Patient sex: M
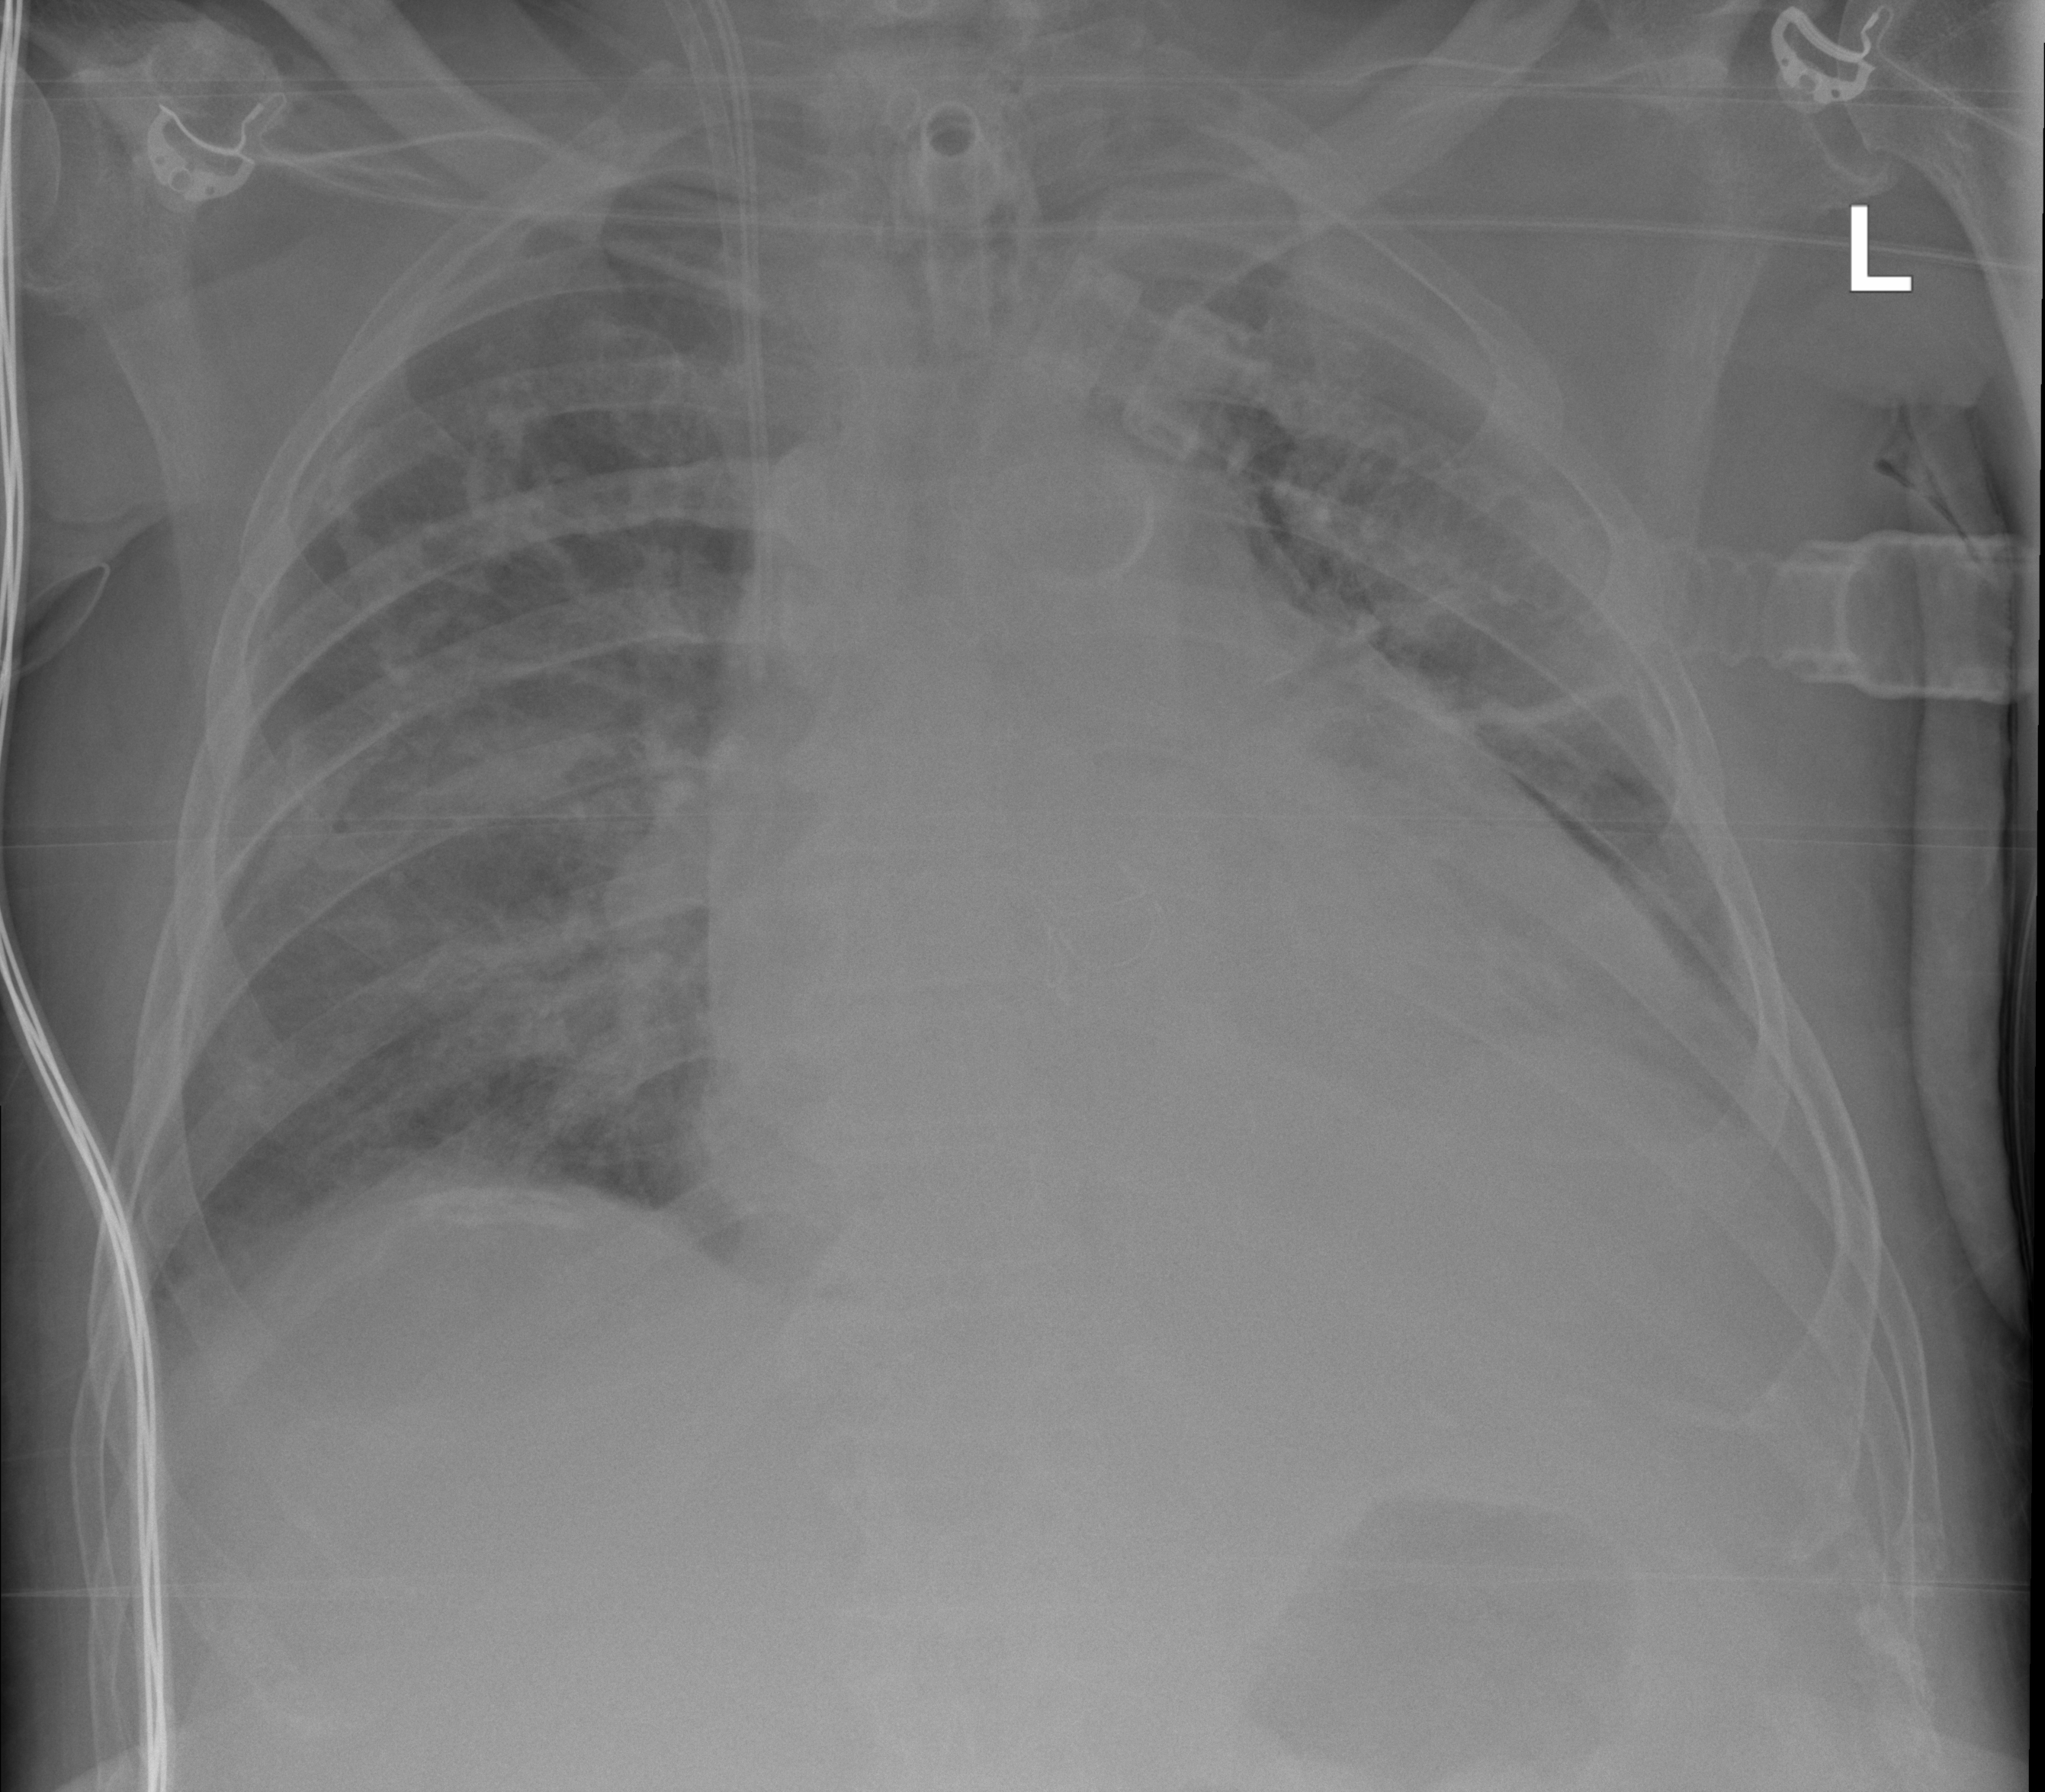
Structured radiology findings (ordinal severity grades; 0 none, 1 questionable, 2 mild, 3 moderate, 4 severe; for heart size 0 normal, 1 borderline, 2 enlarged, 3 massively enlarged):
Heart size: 3
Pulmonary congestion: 2
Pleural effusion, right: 0
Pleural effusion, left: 3
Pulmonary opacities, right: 2
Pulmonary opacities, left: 2
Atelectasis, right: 2
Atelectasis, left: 2